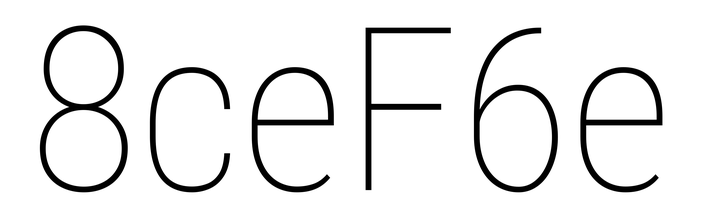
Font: Roboto_Condensed_Thin